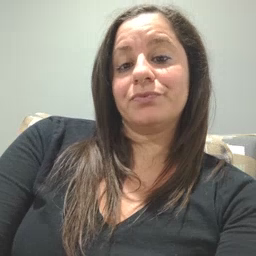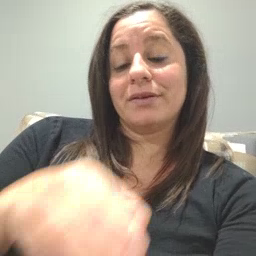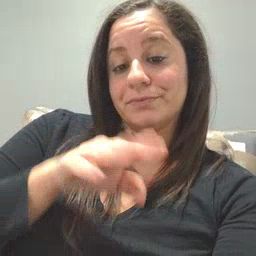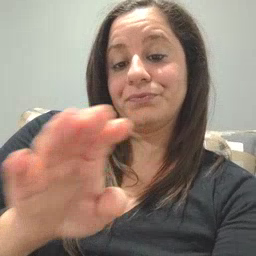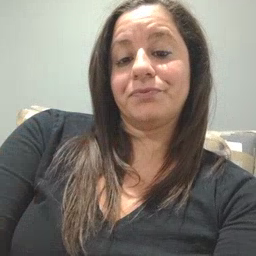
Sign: into